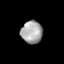
Tissue: skin
Cell type: Fibroblasts
Senescence score: 0.7282
Nuclear area (px): 475
Mean DAPI intensity: 166.316